Field crop: tomato
Growth stage: 2
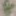
Species: solanum